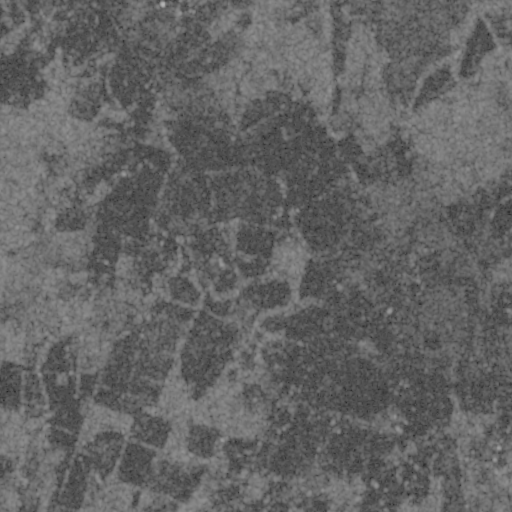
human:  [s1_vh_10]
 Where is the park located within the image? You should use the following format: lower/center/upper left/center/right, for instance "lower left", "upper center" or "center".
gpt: The park is located in the lower right of the image.
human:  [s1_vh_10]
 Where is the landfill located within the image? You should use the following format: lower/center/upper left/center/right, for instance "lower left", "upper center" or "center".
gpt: There is no landfill in the image.

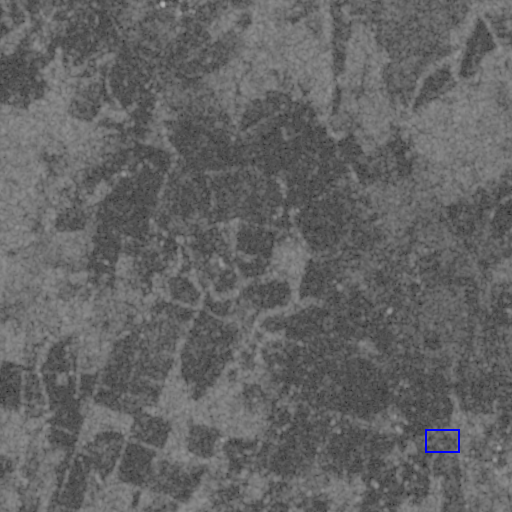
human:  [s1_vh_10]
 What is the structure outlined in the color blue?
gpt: The structure outlined in blue is a park.
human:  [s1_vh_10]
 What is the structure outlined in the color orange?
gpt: There is no orange outline.